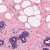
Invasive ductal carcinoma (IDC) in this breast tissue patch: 0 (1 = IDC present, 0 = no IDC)